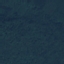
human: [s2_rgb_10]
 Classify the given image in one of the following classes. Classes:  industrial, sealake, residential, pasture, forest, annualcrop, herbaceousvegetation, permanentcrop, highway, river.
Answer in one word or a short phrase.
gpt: Forest